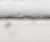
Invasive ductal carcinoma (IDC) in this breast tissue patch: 0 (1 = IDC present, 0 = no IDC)